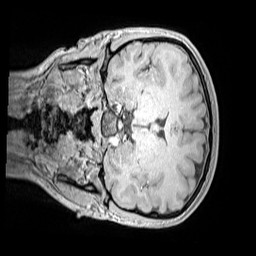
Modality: MP2RAGE
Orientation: coronal
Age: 14
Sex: female
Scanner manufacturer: siemens
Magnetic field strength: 3 T
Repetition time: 4 s
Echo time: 0.00299 s